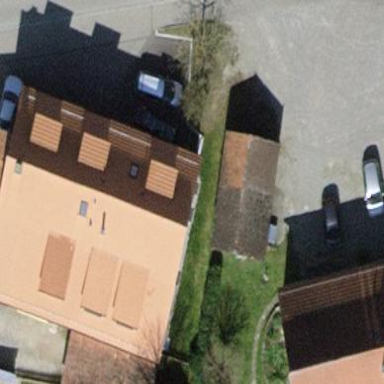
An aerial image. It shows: Gabled roof farm building.